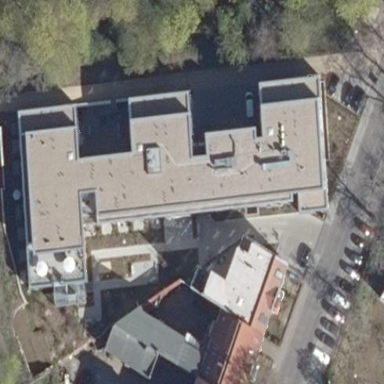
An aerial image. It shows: Nursing home.